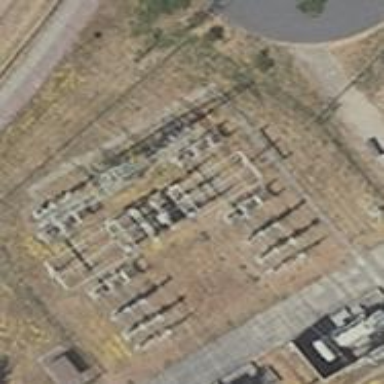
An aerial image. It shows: Switch for power supply.